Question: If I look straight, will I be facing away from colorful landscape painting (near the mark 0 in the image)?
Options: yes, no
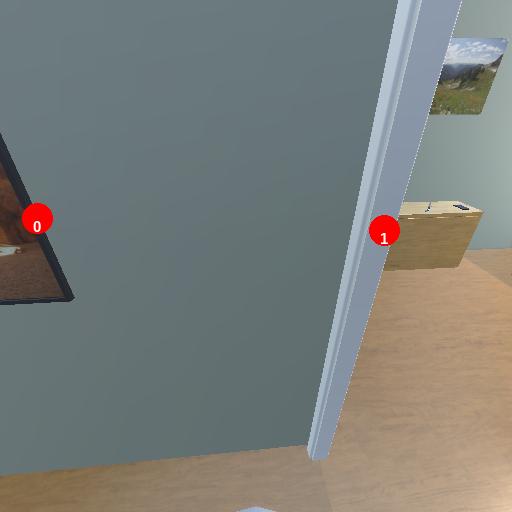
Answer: yes